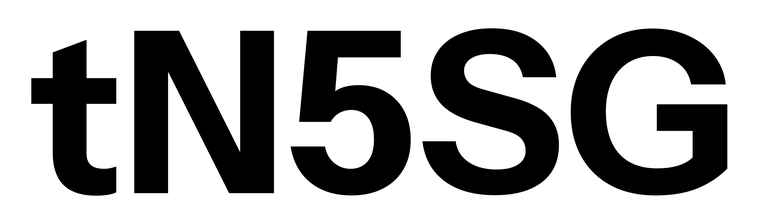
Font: InstrumentSans_Bold